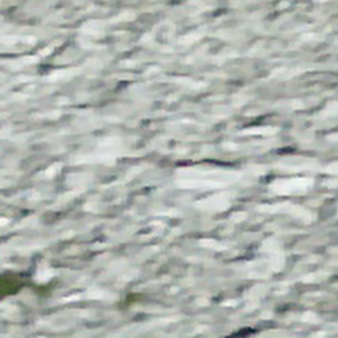
Label: other